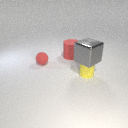
small red rubber sphere in front of large red rubber cylinder